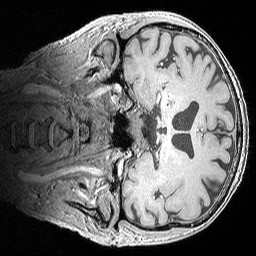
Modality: MP2RAGE
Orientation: coronal
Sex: male
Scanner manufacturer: siemens
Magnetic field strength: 3 T
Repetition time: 5 s
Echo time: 0.00292 s